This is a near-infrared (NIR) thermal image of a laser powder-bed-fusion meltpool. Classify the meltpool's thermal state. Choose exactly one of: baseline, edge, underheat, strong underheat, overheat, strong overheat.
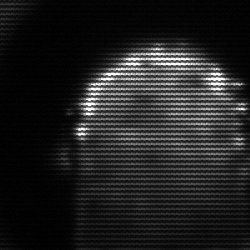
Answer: baseline